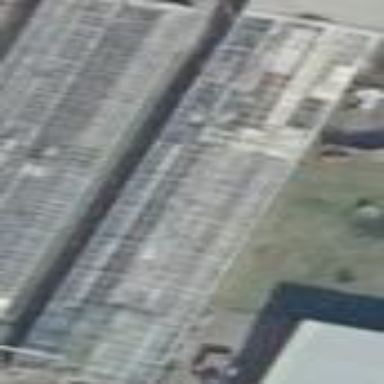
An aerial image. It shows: Greenhouse.